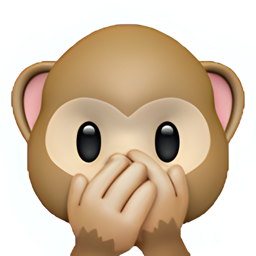
Name: speak no evil monkey
Emoji: 🙊
Group: Smileys & Emotion
Sub-group: monkey-face